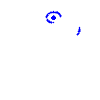
Particle: kaon